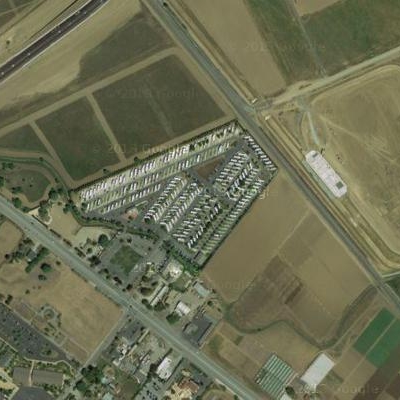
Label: Parking